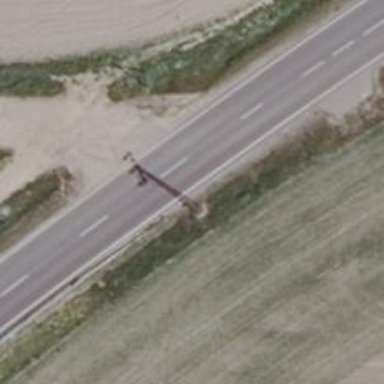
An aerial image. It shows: Power pole.